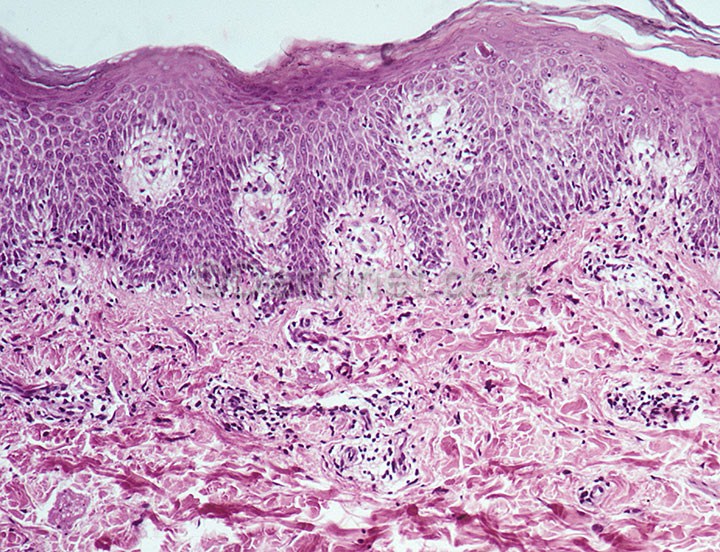
Disease: Psoriasis pictures Lichen Planus and related diseases